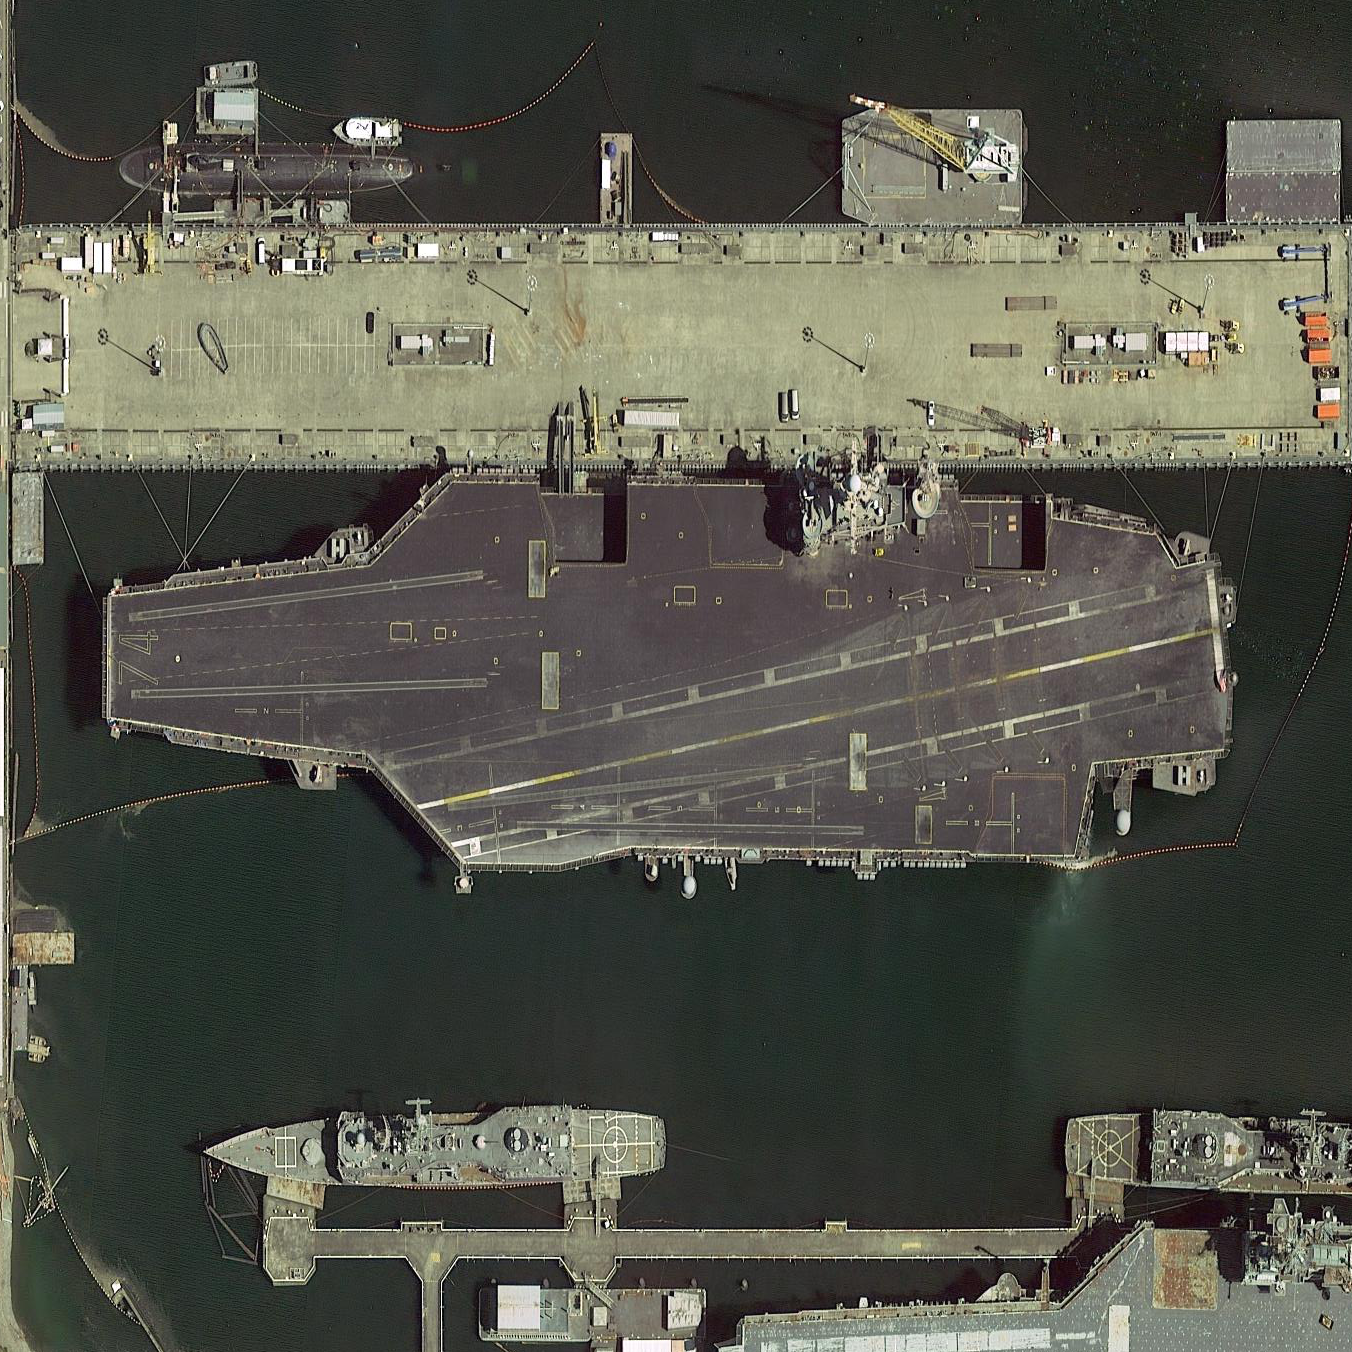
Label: aircraft_carrier